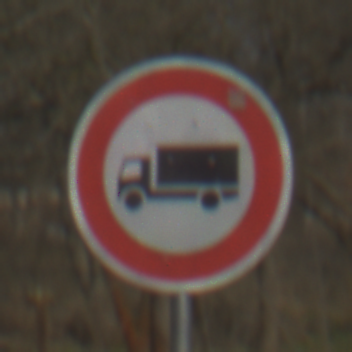
Verkehrszeichen: VerbotFuerKraftfahrzeugeUeberDreiKommaFuenfTonnen
Umgebung: Outdoor, Suburban
Tageszeit: MorningAfternoon
Wetter: PartlyCloudy
Licht: Natural
Jahreszeit: NotSpecified
Kontrast: HighContrast